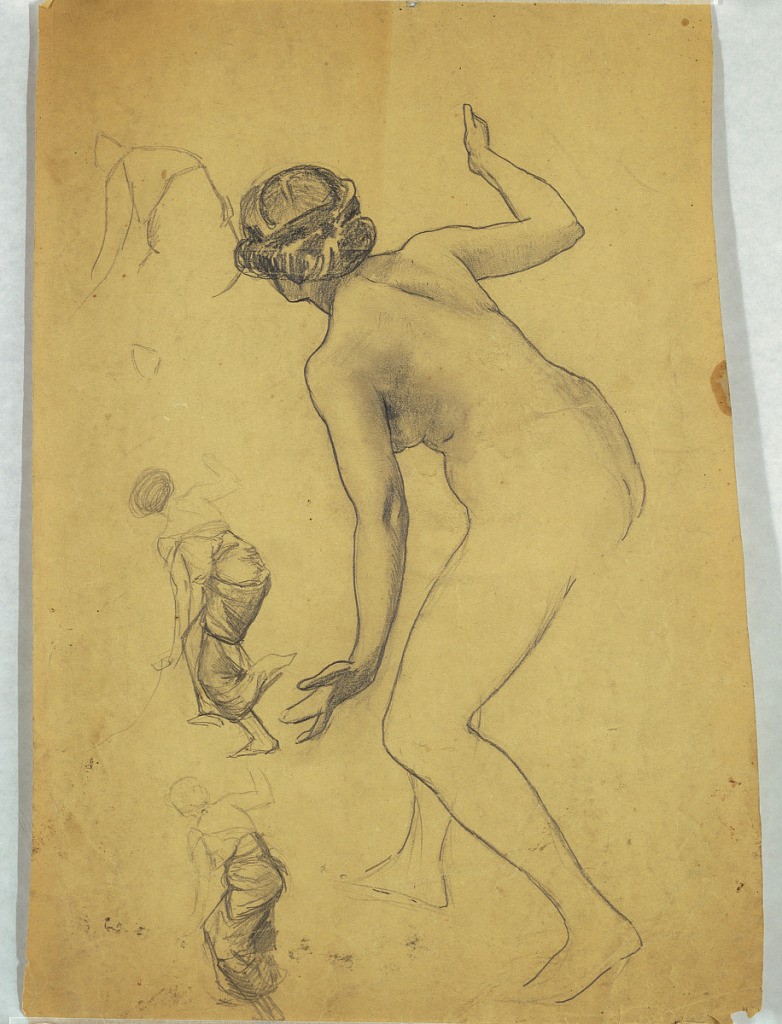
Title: Study of Bending Nude Figure
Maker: Louis Schaettle, American, 1867–1917
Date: ca. 1900
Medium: Graphite on light brown paper
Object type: Drawing
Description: Bending female nude shown from rear. Three small sketches on left side of page, depicting same pose draped. Figure bent from waist forward; right arm bent and raised; left arm extended downward.